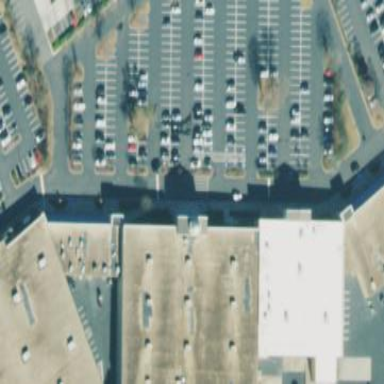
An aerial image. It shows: Building.